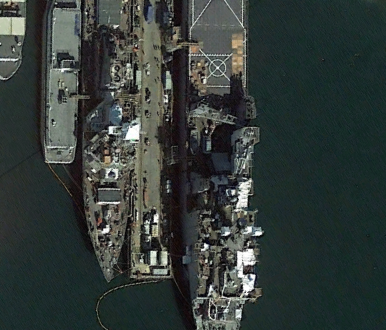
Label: combat